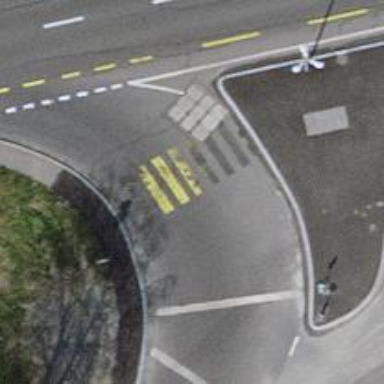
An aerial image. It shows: Marked crossing on footway.